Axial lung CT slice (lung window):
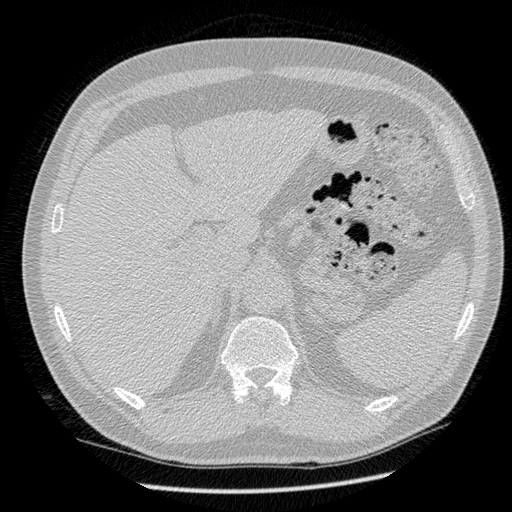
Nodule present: no